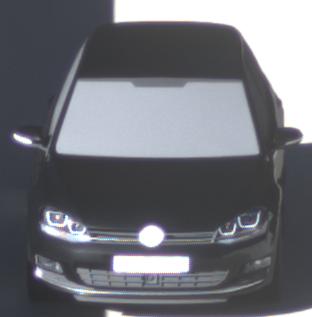
Make: VW
Model: Golf 1.2 TSI BMT
Detailed model: Golf (VII)
Model produced from: 2012/11
Model produced until: 2014/05
Doors: 3
Color: black
Road condition: dry road
Daytime: morning or afternoon
Contrast: high contrast